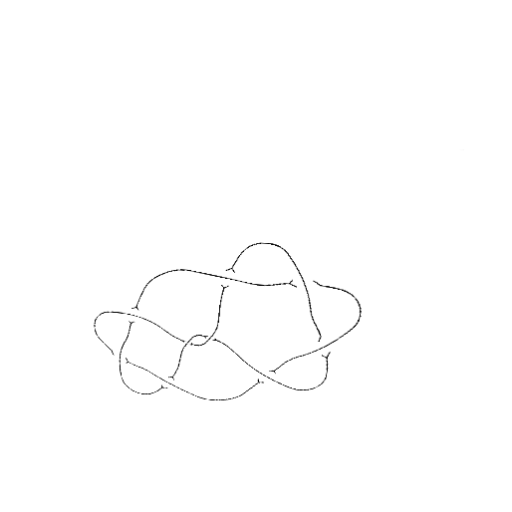
Crossing number: 9